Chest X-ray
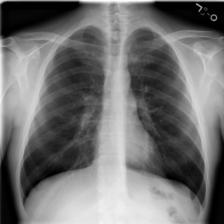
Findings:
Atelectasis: negative
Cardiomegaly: negative
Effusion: negative
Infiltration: negative
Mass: negative
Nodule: negative
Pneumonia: negative
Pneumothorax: negative
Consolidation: negative
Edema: negative
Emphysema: negative
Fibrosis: negative
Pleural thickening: negative
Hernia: negative